Question: Is it possible to code a div to enable it to blur whatever image is under it?
something like this:

Could this be done somehow with '-webkit' maybe?
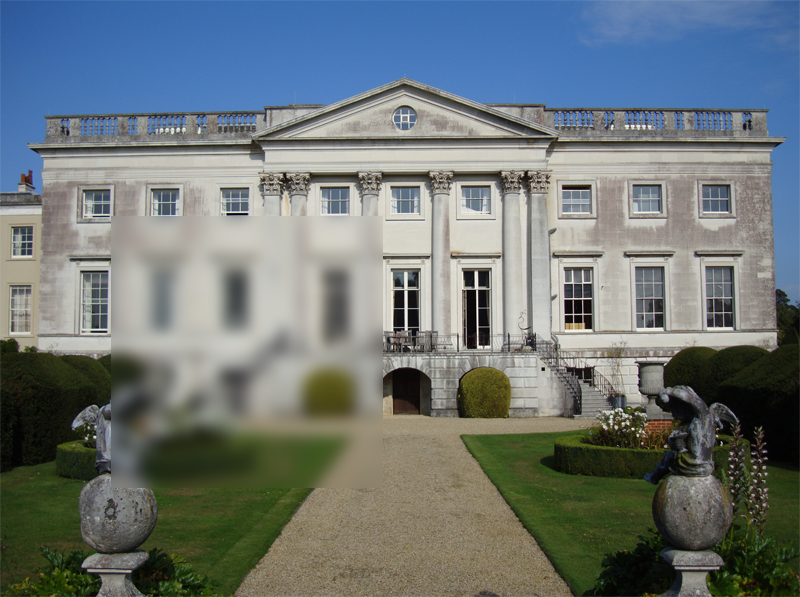
Answer: Not with CSS on its own, but you can pull a similar effect off with Canvas and the StackBlurforCanvas library. See <URL>
Looks like 'backdrop-filter' was <URL> so eventually we'll be able to do this with CSS only. Yay!